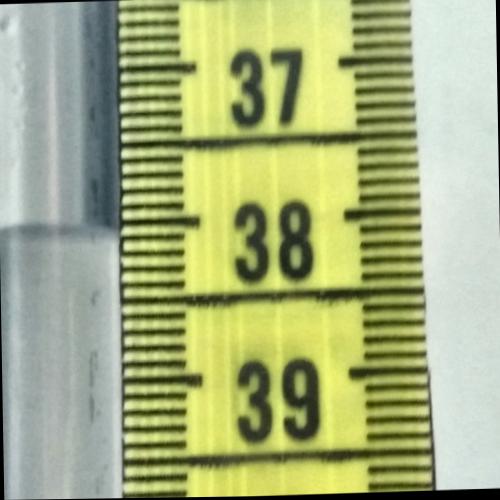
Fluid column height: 38.0 cm